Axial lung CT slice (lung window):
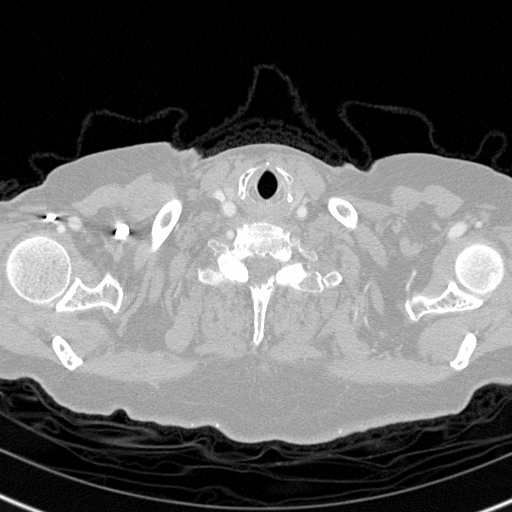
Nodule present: no